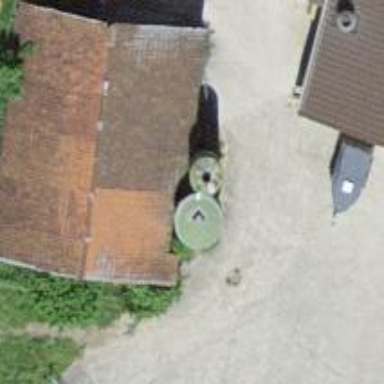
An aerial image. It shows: Rural barn.